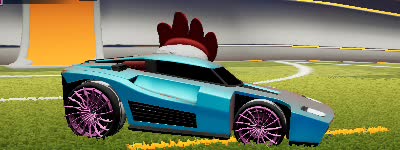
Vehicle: breakout